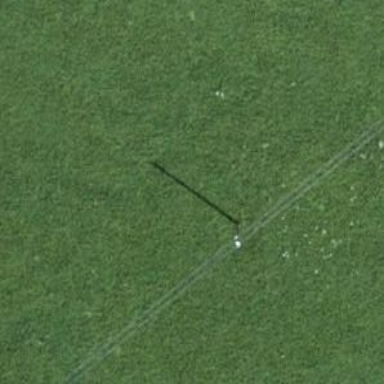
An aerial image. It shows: Utility pole in the area.